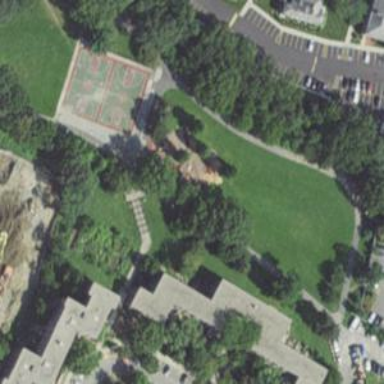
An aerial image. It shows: Park.